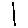
Label: line